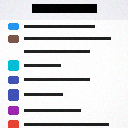
Screen state: on